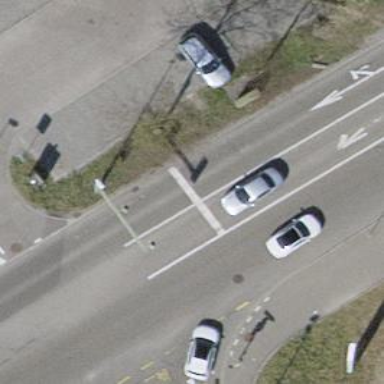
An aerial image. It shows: Road with traffic signals.